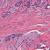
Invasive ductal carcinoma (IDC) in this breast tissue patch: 1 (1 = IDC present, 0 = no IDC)